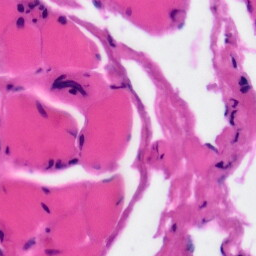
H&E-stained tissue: Tonsil